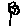
Label: flower